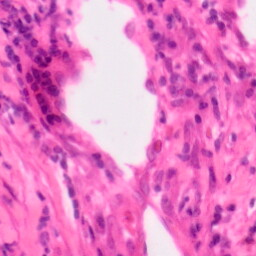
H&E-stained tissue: Colon